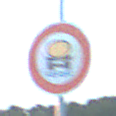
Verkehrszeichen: VerbotFahrzeugeWassergefaehrdenderLadung
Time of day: SunriseSunset
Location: Outdoor (Nature)
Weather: PartlyCloudy
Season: NotSpecified
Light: Natural